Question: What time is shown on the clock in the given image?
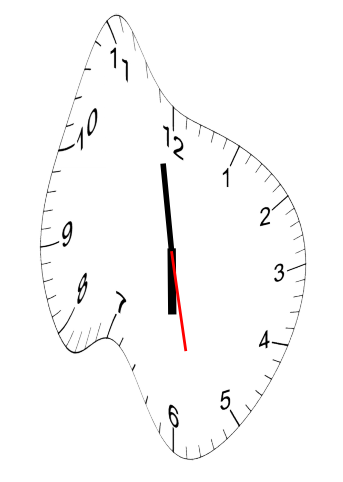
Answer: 05:58:28